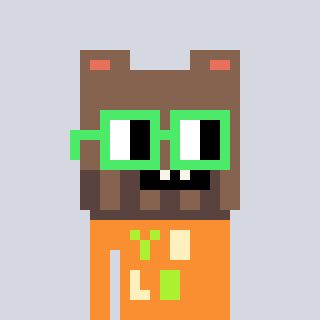
a pixel art character with square light green glasses, a bear-shaped head and a orange-colored body on a cool background